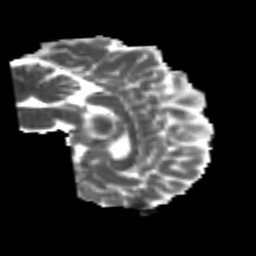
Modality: MD
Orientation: sagittal
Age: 24
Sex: male
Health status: healthy
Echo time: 0.074 s